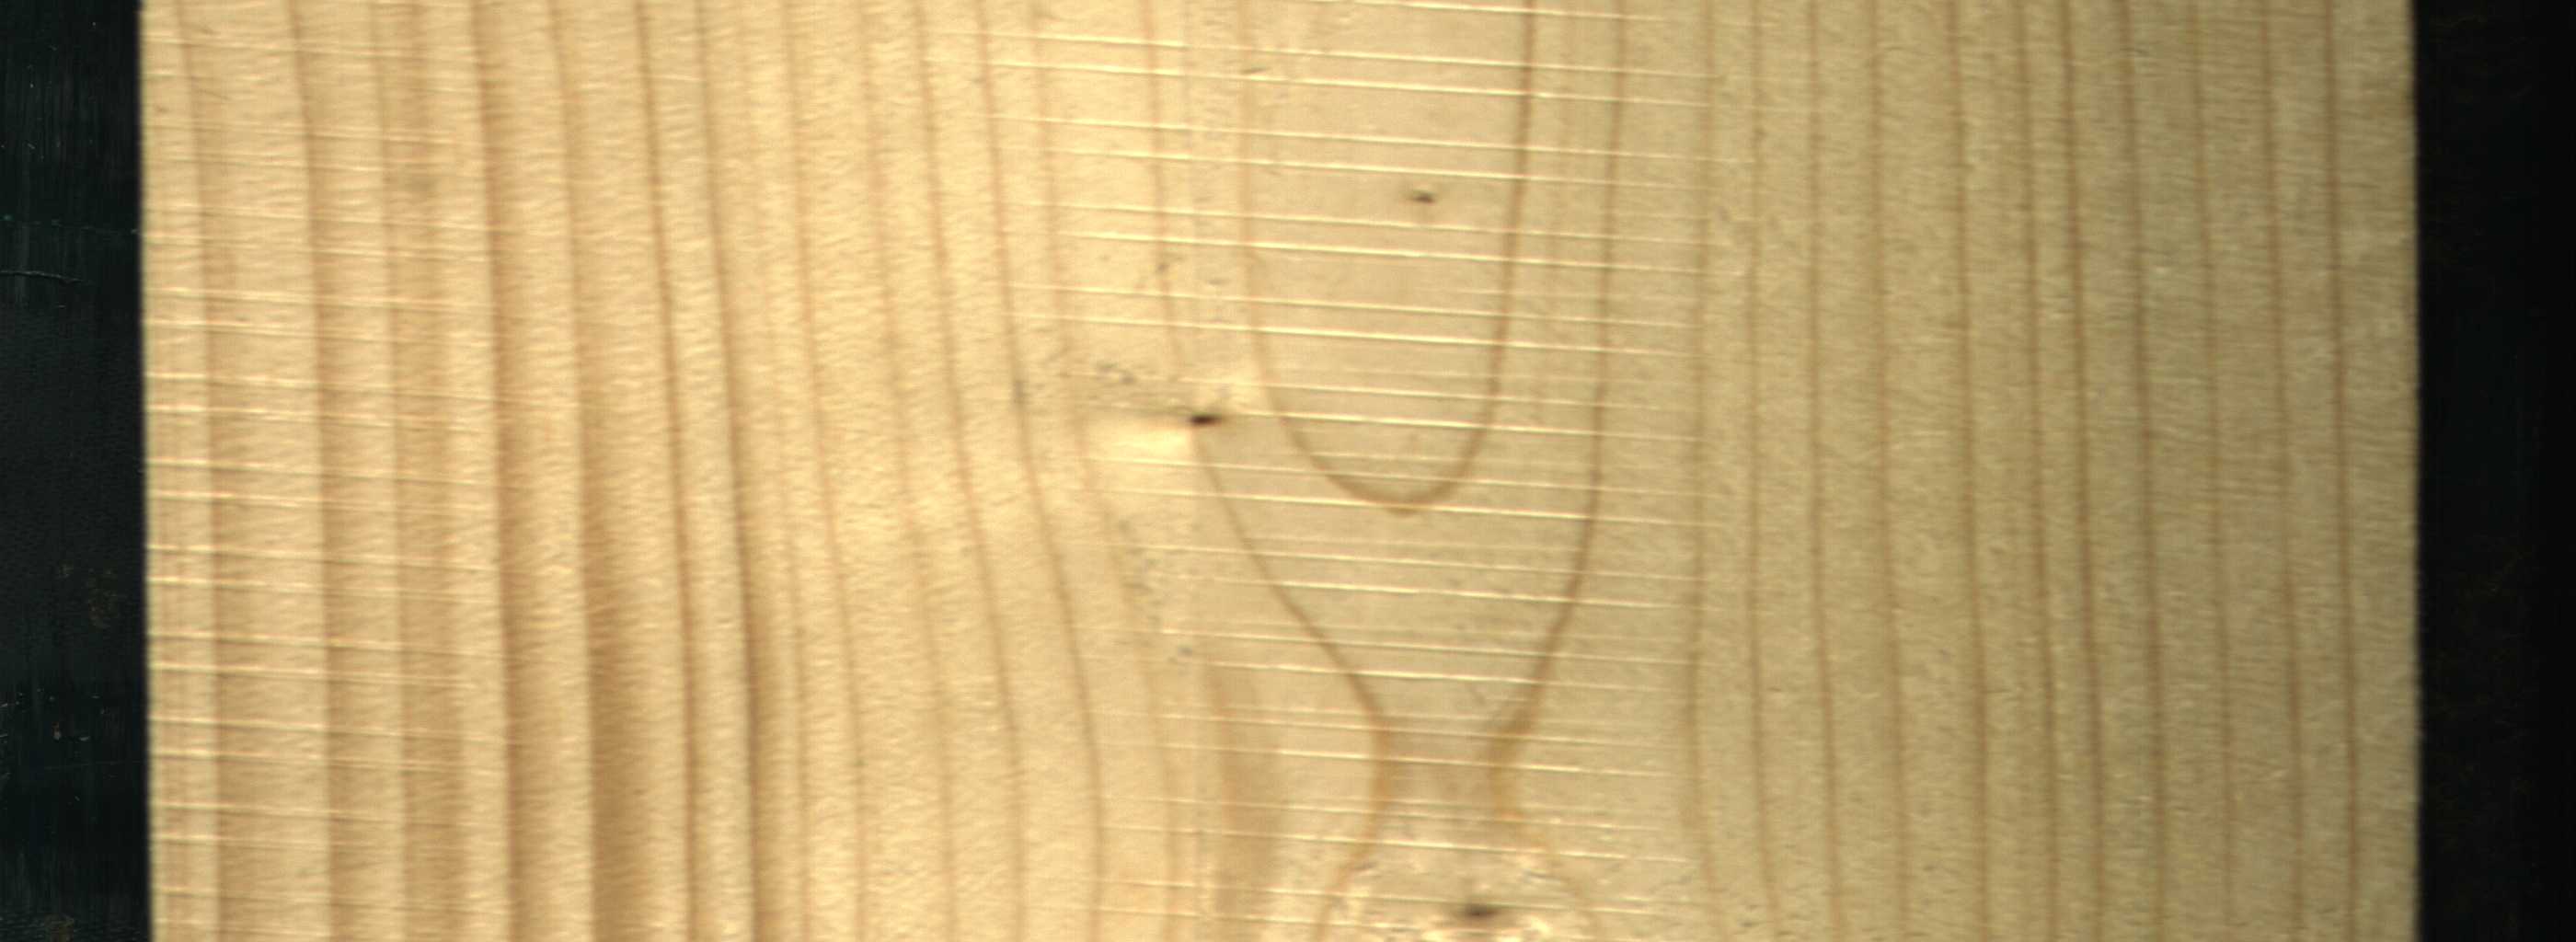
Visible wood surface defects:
Dead_Knot
Live_Knot